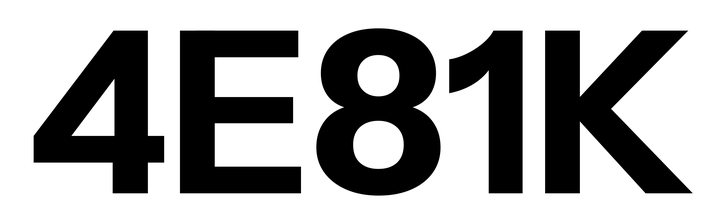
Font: InstrumentSans_Bold